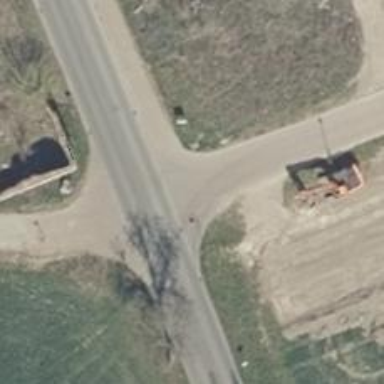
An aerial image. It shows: Unmarked road crossing.